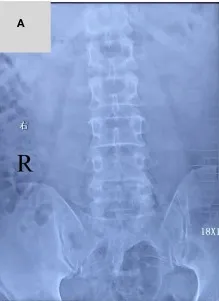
(A-F) lumbar vertebrae X-ray in 6 position: X-ray films showed that the L4/5 intervertebral height was obviously collapsed.
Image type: radiology (x_ray)